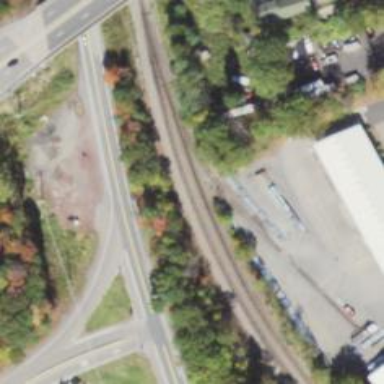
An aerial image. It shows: Railway siding with rails.